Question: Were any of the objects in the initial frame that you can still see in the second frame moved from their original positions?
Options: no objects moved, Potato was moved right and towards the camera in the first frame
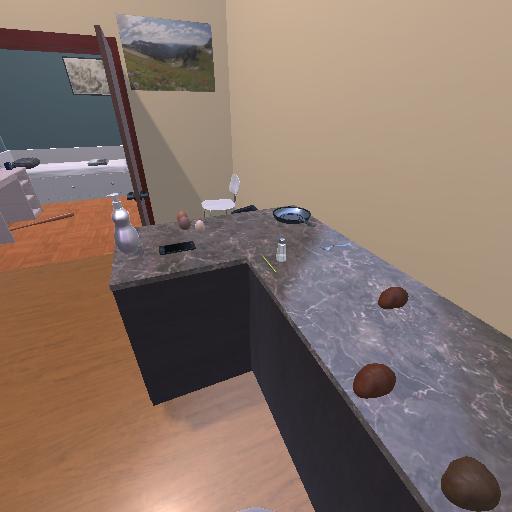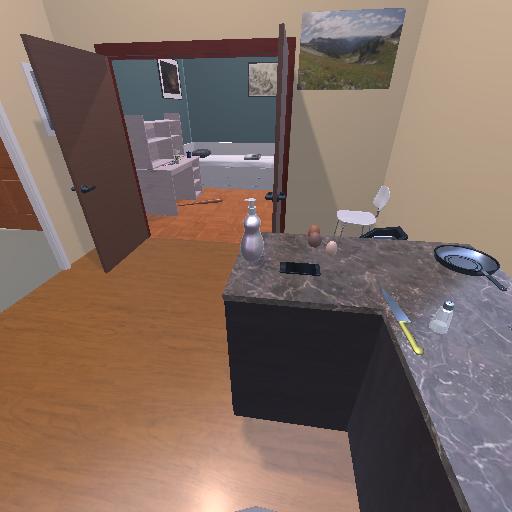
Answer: no objects moved